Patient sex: M
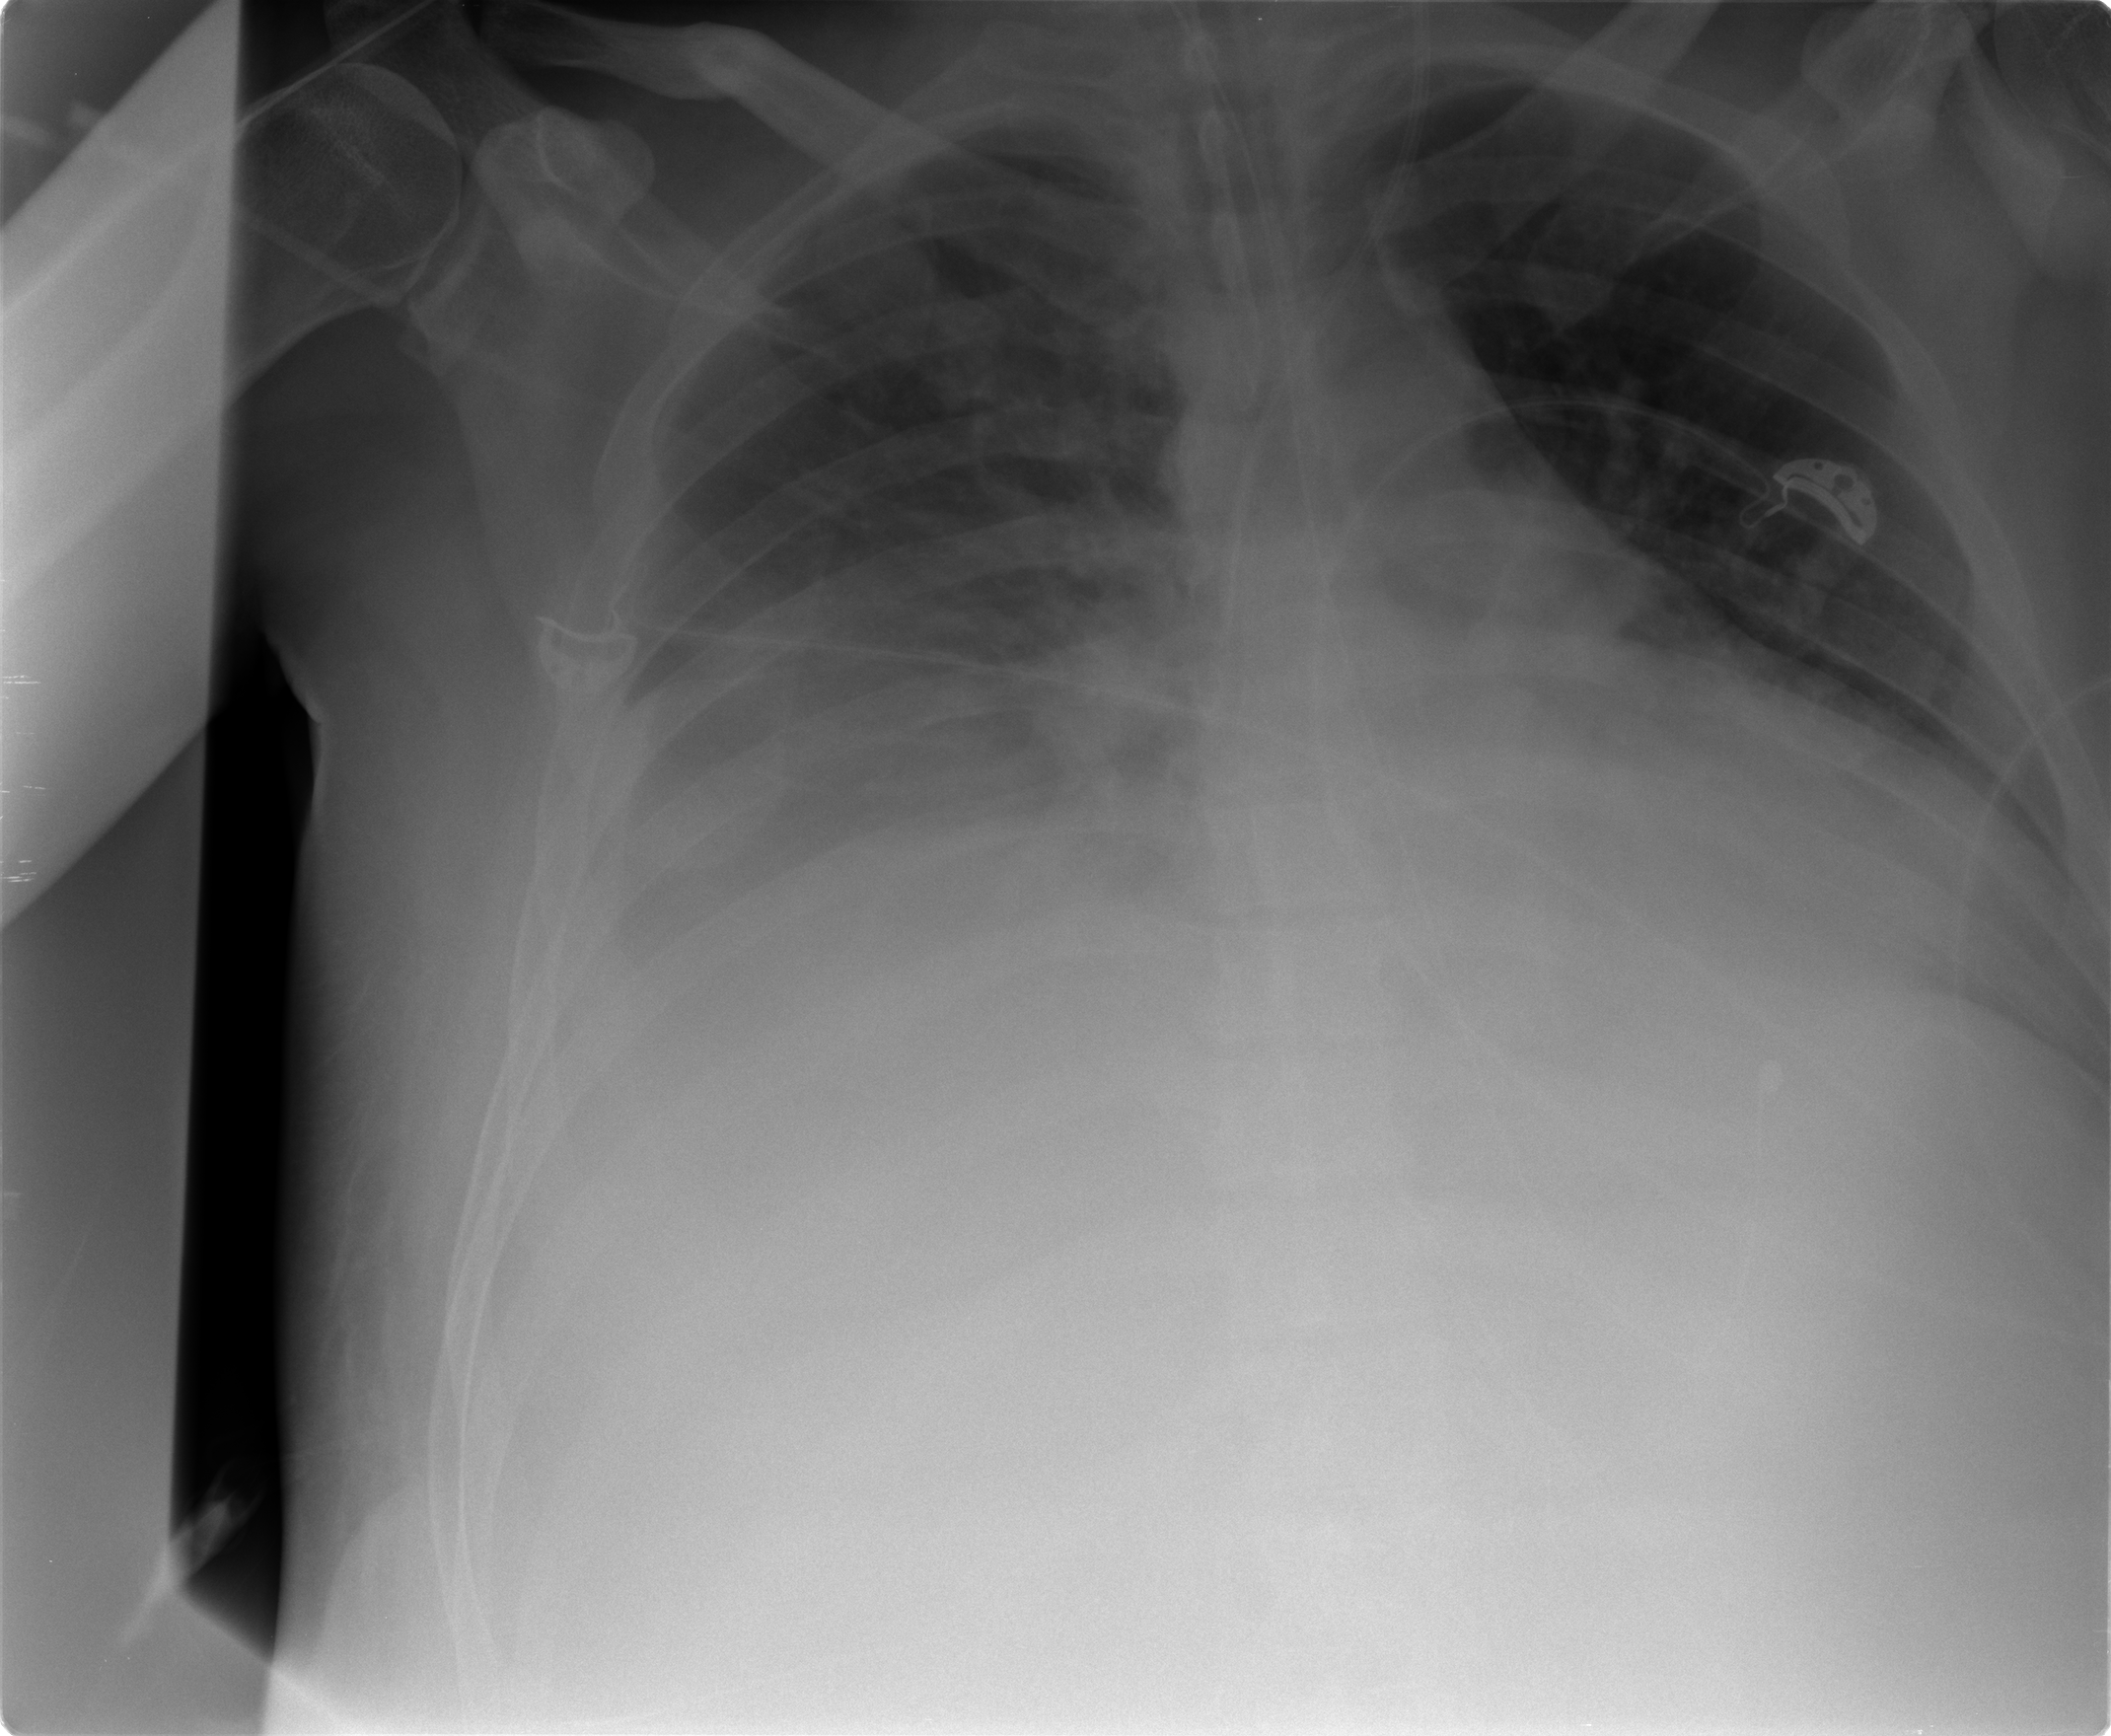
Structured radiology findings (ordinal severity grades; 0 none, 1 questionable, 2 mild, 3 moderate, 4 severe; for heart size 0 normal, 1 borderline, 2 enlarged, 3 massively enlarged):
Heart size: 2
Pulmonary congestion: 2
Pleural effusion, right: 3
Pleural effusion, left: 2
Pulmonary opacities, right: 2
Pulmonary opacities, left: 0
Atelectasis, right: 3
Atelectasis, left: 2